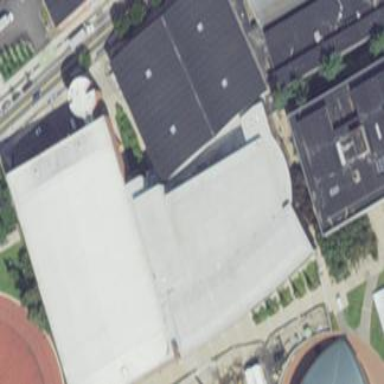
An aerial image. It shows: University building on campus. The building has black roof.